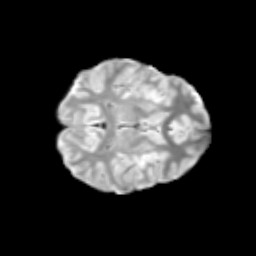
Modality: T2w
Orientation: axial
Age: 11
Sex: female
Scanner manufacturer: siemens
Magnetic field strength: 3 T
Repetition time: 3.8 s
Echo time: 0.07 s